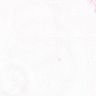
Metastatic tissue present: no